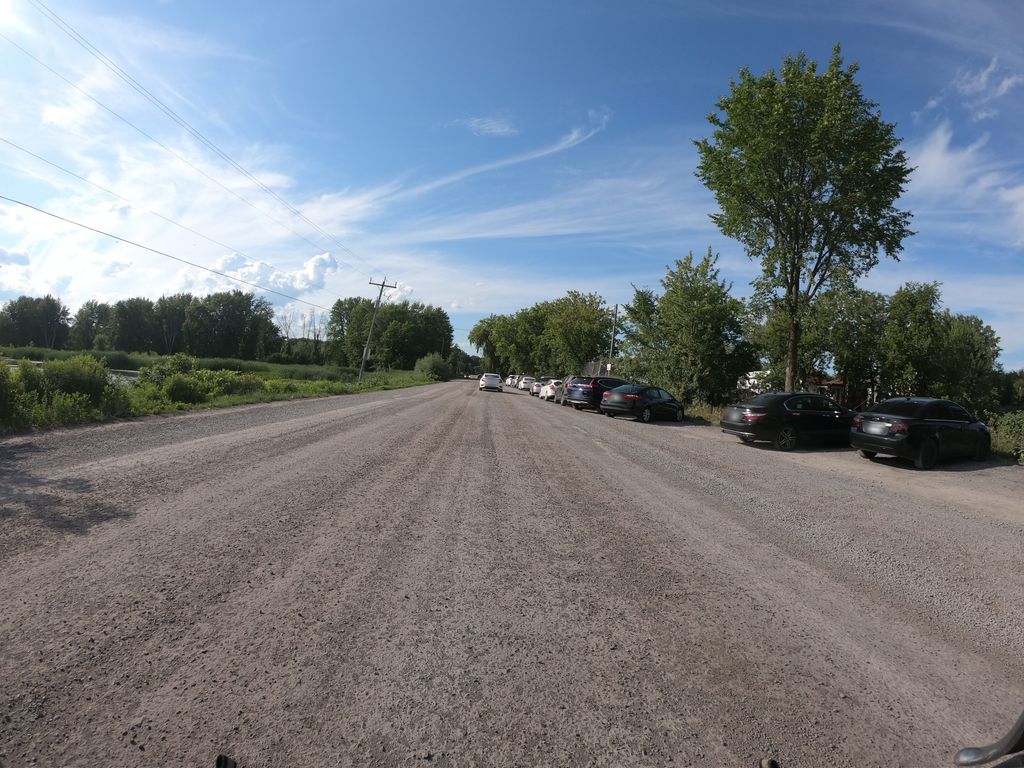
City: ottawa-gatineau